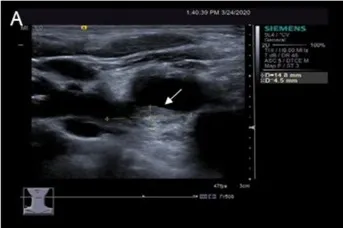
Ultrasound examination of the right clavicular artery. (A) A plaque approximately 4.5 mm x 14.8 mm in size is seen in the initial segment of the right clavicular artery.
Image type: radiology (ultrasound)